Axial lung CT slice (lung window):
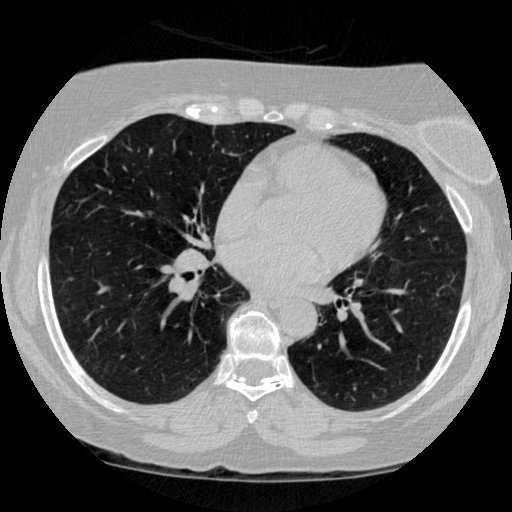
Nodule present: no